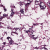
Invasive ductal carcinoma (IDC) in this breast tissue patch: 1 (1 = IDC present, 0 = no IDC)